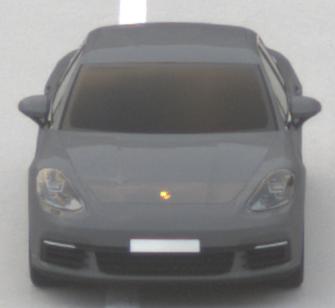
Make: Porsche
Model: Panamera
Detailed model: Panamera (971)
Model produced from: 2016/11
Model produced until: 2018/08
Doors: 5
Color: gray
Road condition: dry road
Daytime: sunrise or sunset
Contrast: low contrast